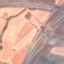
Land use / land cover: Highway